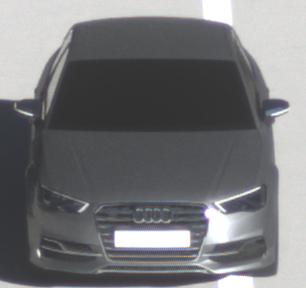
Make: Audi
Model: S3
Detailed model: 8V
Model produced from: 2013
Model produced until: 2020
Doors: 4
Color: gray
Road condition: dry road
Daytime: morning or afternoon
Contrast: high contrast